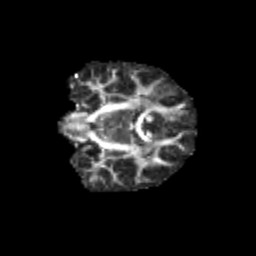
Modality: FA
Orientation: coronal
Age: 12
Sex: female
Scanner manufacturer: siemens
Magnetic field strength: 3 T
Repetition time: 3.8 s
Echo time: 0.07 s